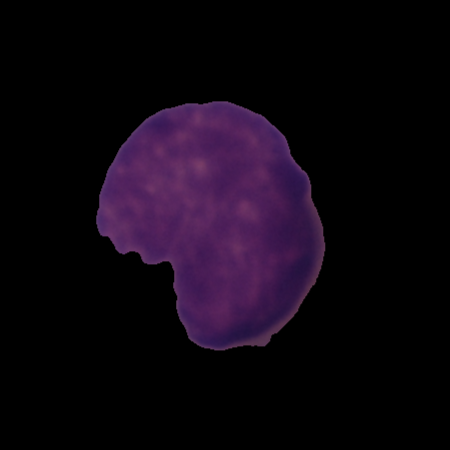
Label: cancer